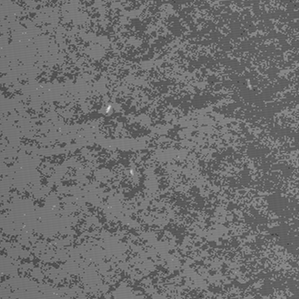
Label: frost